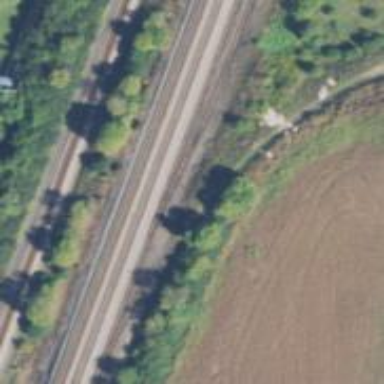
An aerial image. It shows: Railway siding for service.